Field crop: tomato
Growth stage: 1
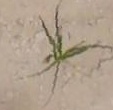
Species: cyperus